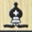
Piece: bB